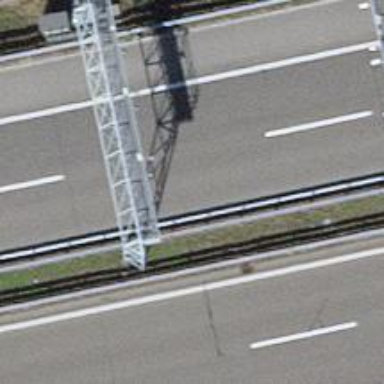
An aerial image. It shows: Toll enforcement gantry.